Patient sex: F
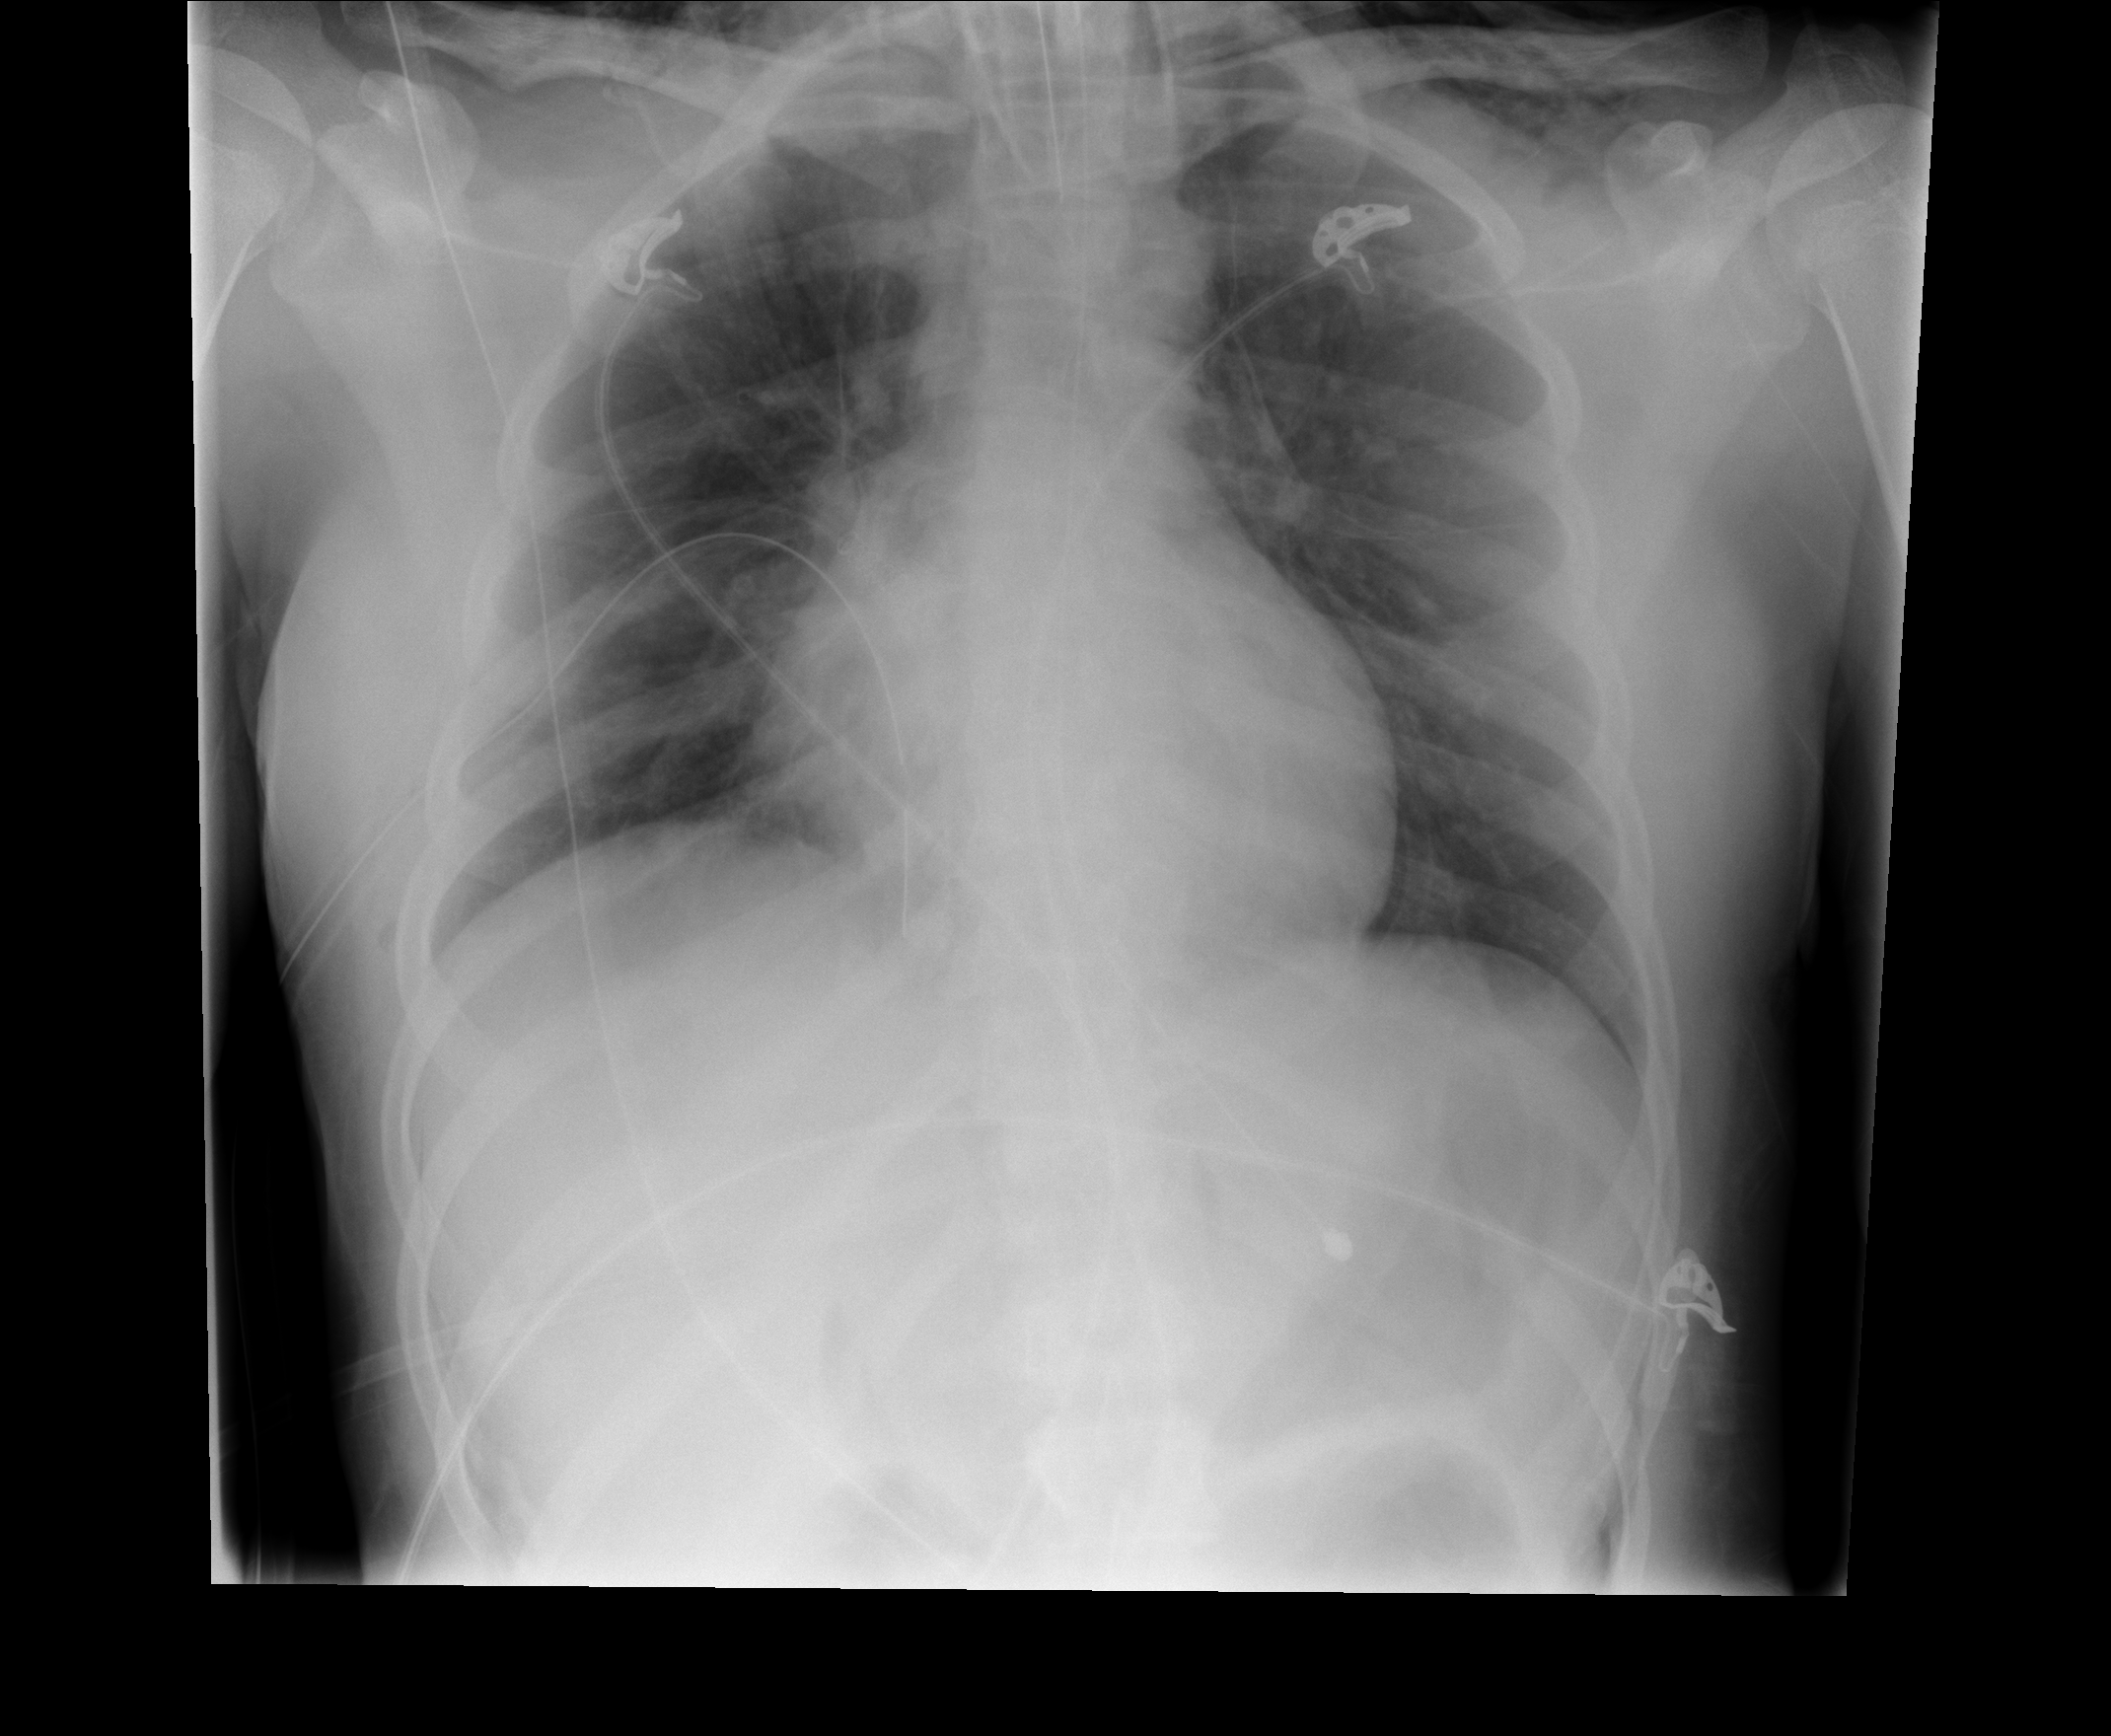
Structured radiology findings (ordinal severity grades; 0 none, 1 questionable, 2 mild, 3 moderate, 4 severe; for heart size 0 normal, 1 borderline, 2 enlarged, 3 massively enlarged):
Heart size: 2
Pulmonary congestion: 2
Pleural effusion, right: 0
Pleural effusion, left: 0
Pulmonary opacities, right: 2
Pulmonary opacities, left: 0
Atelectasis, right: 2
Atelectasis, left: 2